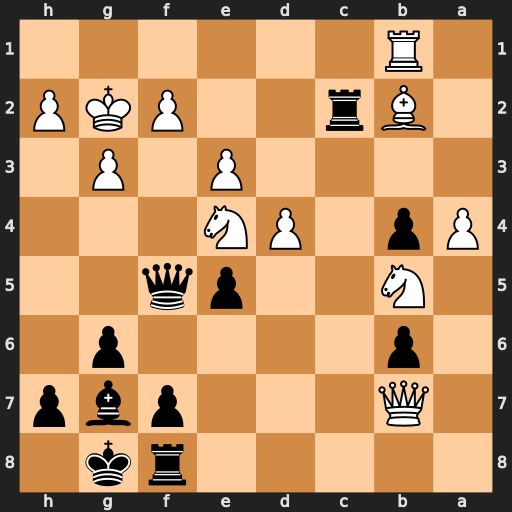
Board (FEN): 5rk1/1Q3pbp/1p4p1/1N2pq2/Pp1PN3/4P1P1/1Br2PKP/1R6
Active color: b
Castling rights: -
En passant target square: -
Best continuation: Rxf2+ Nxf2 Qxb1